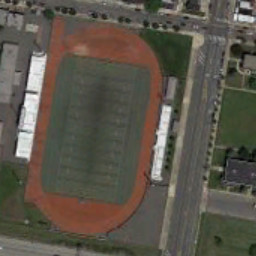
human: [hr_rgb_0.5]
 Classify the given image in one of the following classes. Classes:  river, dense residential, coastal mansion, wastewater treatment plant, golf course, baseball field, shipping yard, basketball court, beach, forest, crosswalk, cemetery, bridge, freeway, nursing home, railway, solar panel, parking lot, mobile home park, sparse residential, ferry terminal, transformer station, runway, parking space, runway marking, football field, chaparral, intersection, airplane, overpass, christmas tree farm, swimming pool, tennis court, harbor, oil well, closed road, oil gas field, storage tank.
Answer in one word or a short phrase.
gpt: football field